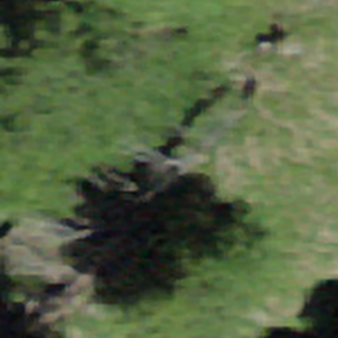
Label: other